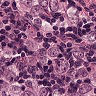
Metastatic tissue present: yes